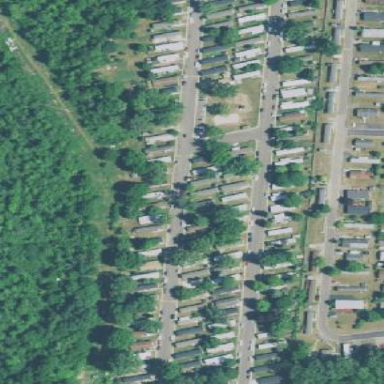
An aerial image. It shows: Residential area designated as trailer park.